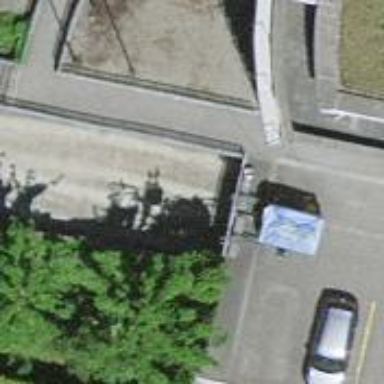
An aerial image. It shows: Parking entrance.